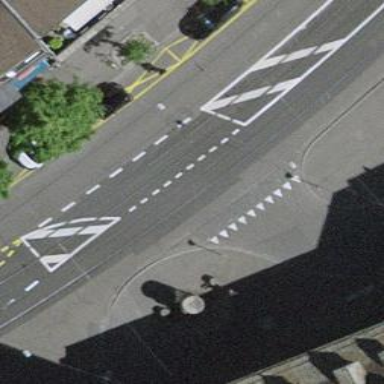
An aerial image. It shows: Tram crossing on the railway.